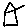
Label: house